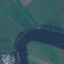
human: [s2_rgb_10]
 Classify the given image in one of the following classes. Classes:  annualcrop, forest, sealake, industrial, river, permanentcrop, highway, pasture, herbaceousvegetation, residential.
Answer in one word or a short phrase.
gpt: River